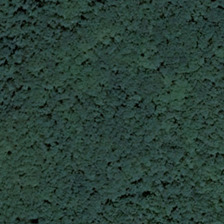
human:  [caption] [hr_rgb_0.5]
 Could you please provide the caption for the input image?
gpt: many green trees are in a forest .

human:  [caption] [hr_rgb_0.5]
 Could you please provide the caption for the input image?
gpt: many green trees are in a forest .

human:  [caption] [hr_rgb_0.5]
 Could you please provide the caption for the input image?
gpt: many green trees are in a forest .

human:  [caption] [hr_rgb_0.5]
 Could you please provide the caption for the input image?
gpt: many green trees are in a forest .

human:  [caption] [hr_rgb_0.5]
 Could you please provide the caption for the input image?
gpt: many green trees are in a forest .